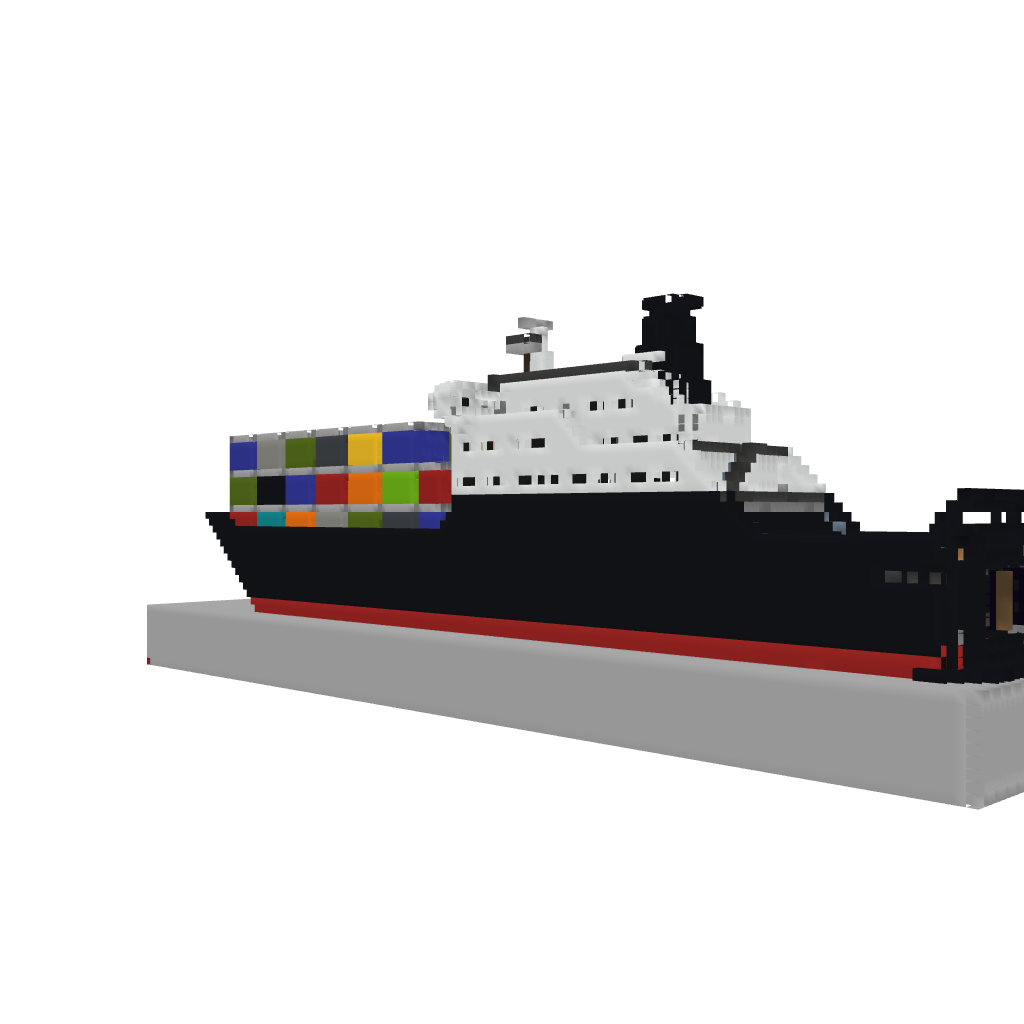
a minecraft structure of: Large Cargo Ship